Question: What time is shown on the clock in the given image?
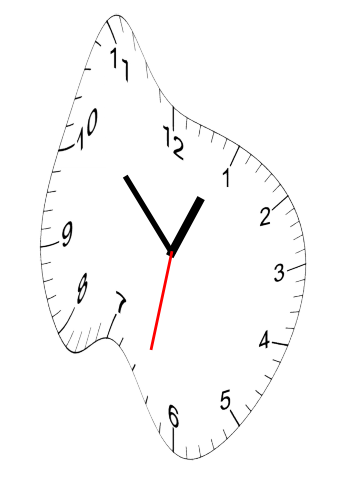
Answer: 12:52:32